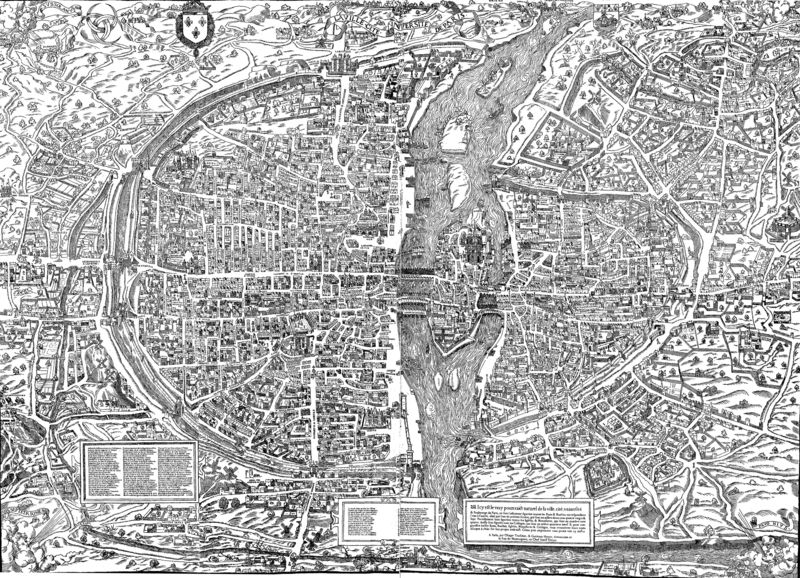
Titel: Gesamtansicht
Standort: Paris
Institution: Plan Truschet et Hoyau
Schlagwörter: baum, wasser, weiß, bäume, fluss, stadt, ufer, frankreich, grau, paris, schwarz, strasse, zeichnung, gebäude, haus, park, arme, knoten, felder, häuser, brücke, gewässer, kirche, wege, insel, land, kreis, rund, garten, schrift, umrisse, ansicht, vedute, dorf, mauer, linien, platz, vogelperspektive, hafen, seine, joche, white, black, country, france, grey, old, wall, inschrift, picture, print, aufsicht, grossstadt, luftaufnahme, oben, stadtansicht, straßen, münchen, draufsicht, gassen, druck, druckgrafik, stich, schwarzweiß, text, beschriftung, kasten, wappen, karte, sportplatz, mauern, sky, tree, mittelalter, boat, building, field, hills, house, lake, landscape, ship, water, houses, island, street, trees, village, stadtmauer, einfahrt, zufahrt, plan, landkarte, america, river, path, road, view, way, drawing, lilien, kupferstich, black and white, etching, illustration, sketch, pen, writing, model, bridge, town, legende, erklärung, brücken, inseln, ledge, taxt, grundriss, city, arms, history, rome, lageplan, walls, kästen, bridges, buildings, scale, plätze, stadtplan, stadtviertel, übersicht, geographie, wehrmauer, large, aerial view, engraving, map, pencil, tafeln, harbor, ile de la cité, viertel, stadtkern, topographie, medieval, umland, aerial, coat of arms, crest, streets, legenden, circle, shield, isle, ships, fields, pen and ink, windmill, papier, hügel, architekrue, quatier, schrifttafeln, bible, round, symbol, description, ringstraße, black & white, big, ile de france, compass, chart, diagram, stadtmauern, weapon, flusss, key, skizze, quartiers, arrondissements, glacis, ilse de paris, stadtmaueren, stadttore, straßengewirr, wallanlage, architektur, area, london, canal, new york, notre dame, center, route, detailed, fortress, burg, settlement, built environment, geography, prints, atlas, city wall, fortification, feudal system, text schrift, state, graphite, symbols, penci, modle, new youky, senine, buldings, roads, thames, bird's eye view, legend, balck, topography, centre, defence, circular, citywalls, logo, word, birdseye, layout, direction, middle east, geographical, central, directions, information, middleage, ford, pairs, legenda, archeology, lutetia, boundary, walls town, stadt#schrift, islands, plat, population, bird's eye, ledger, mapped, township, arial, aireal, airial, airiel, herald, außenbezirke, street map, citycentre, ile de francre, legends, befestigung